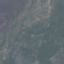
Land use / land cover class: HerbaceousVegetation